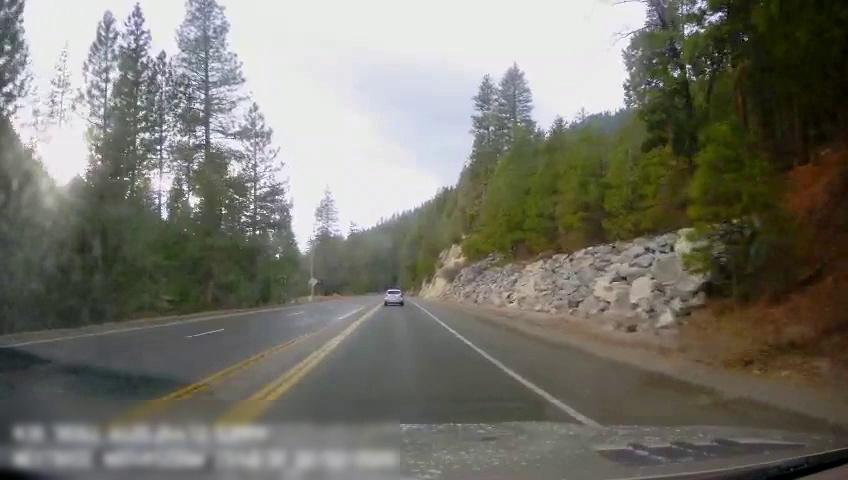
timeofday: Day
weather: Sunny
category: Drivable Space
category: Vehicles | SUV
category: Lanes | Alternate Lane
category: Lanes | Current Lane
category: Lanes | Opposite Lane
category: Lanes | Opposite Lane
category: Lanes | Opposite Lane
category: Lanes | Opposite Lane
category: Lanes | Opposite Lane